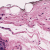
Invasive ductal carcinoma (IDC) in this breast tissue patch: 0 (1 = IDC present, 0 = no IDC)